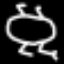
Label: frog